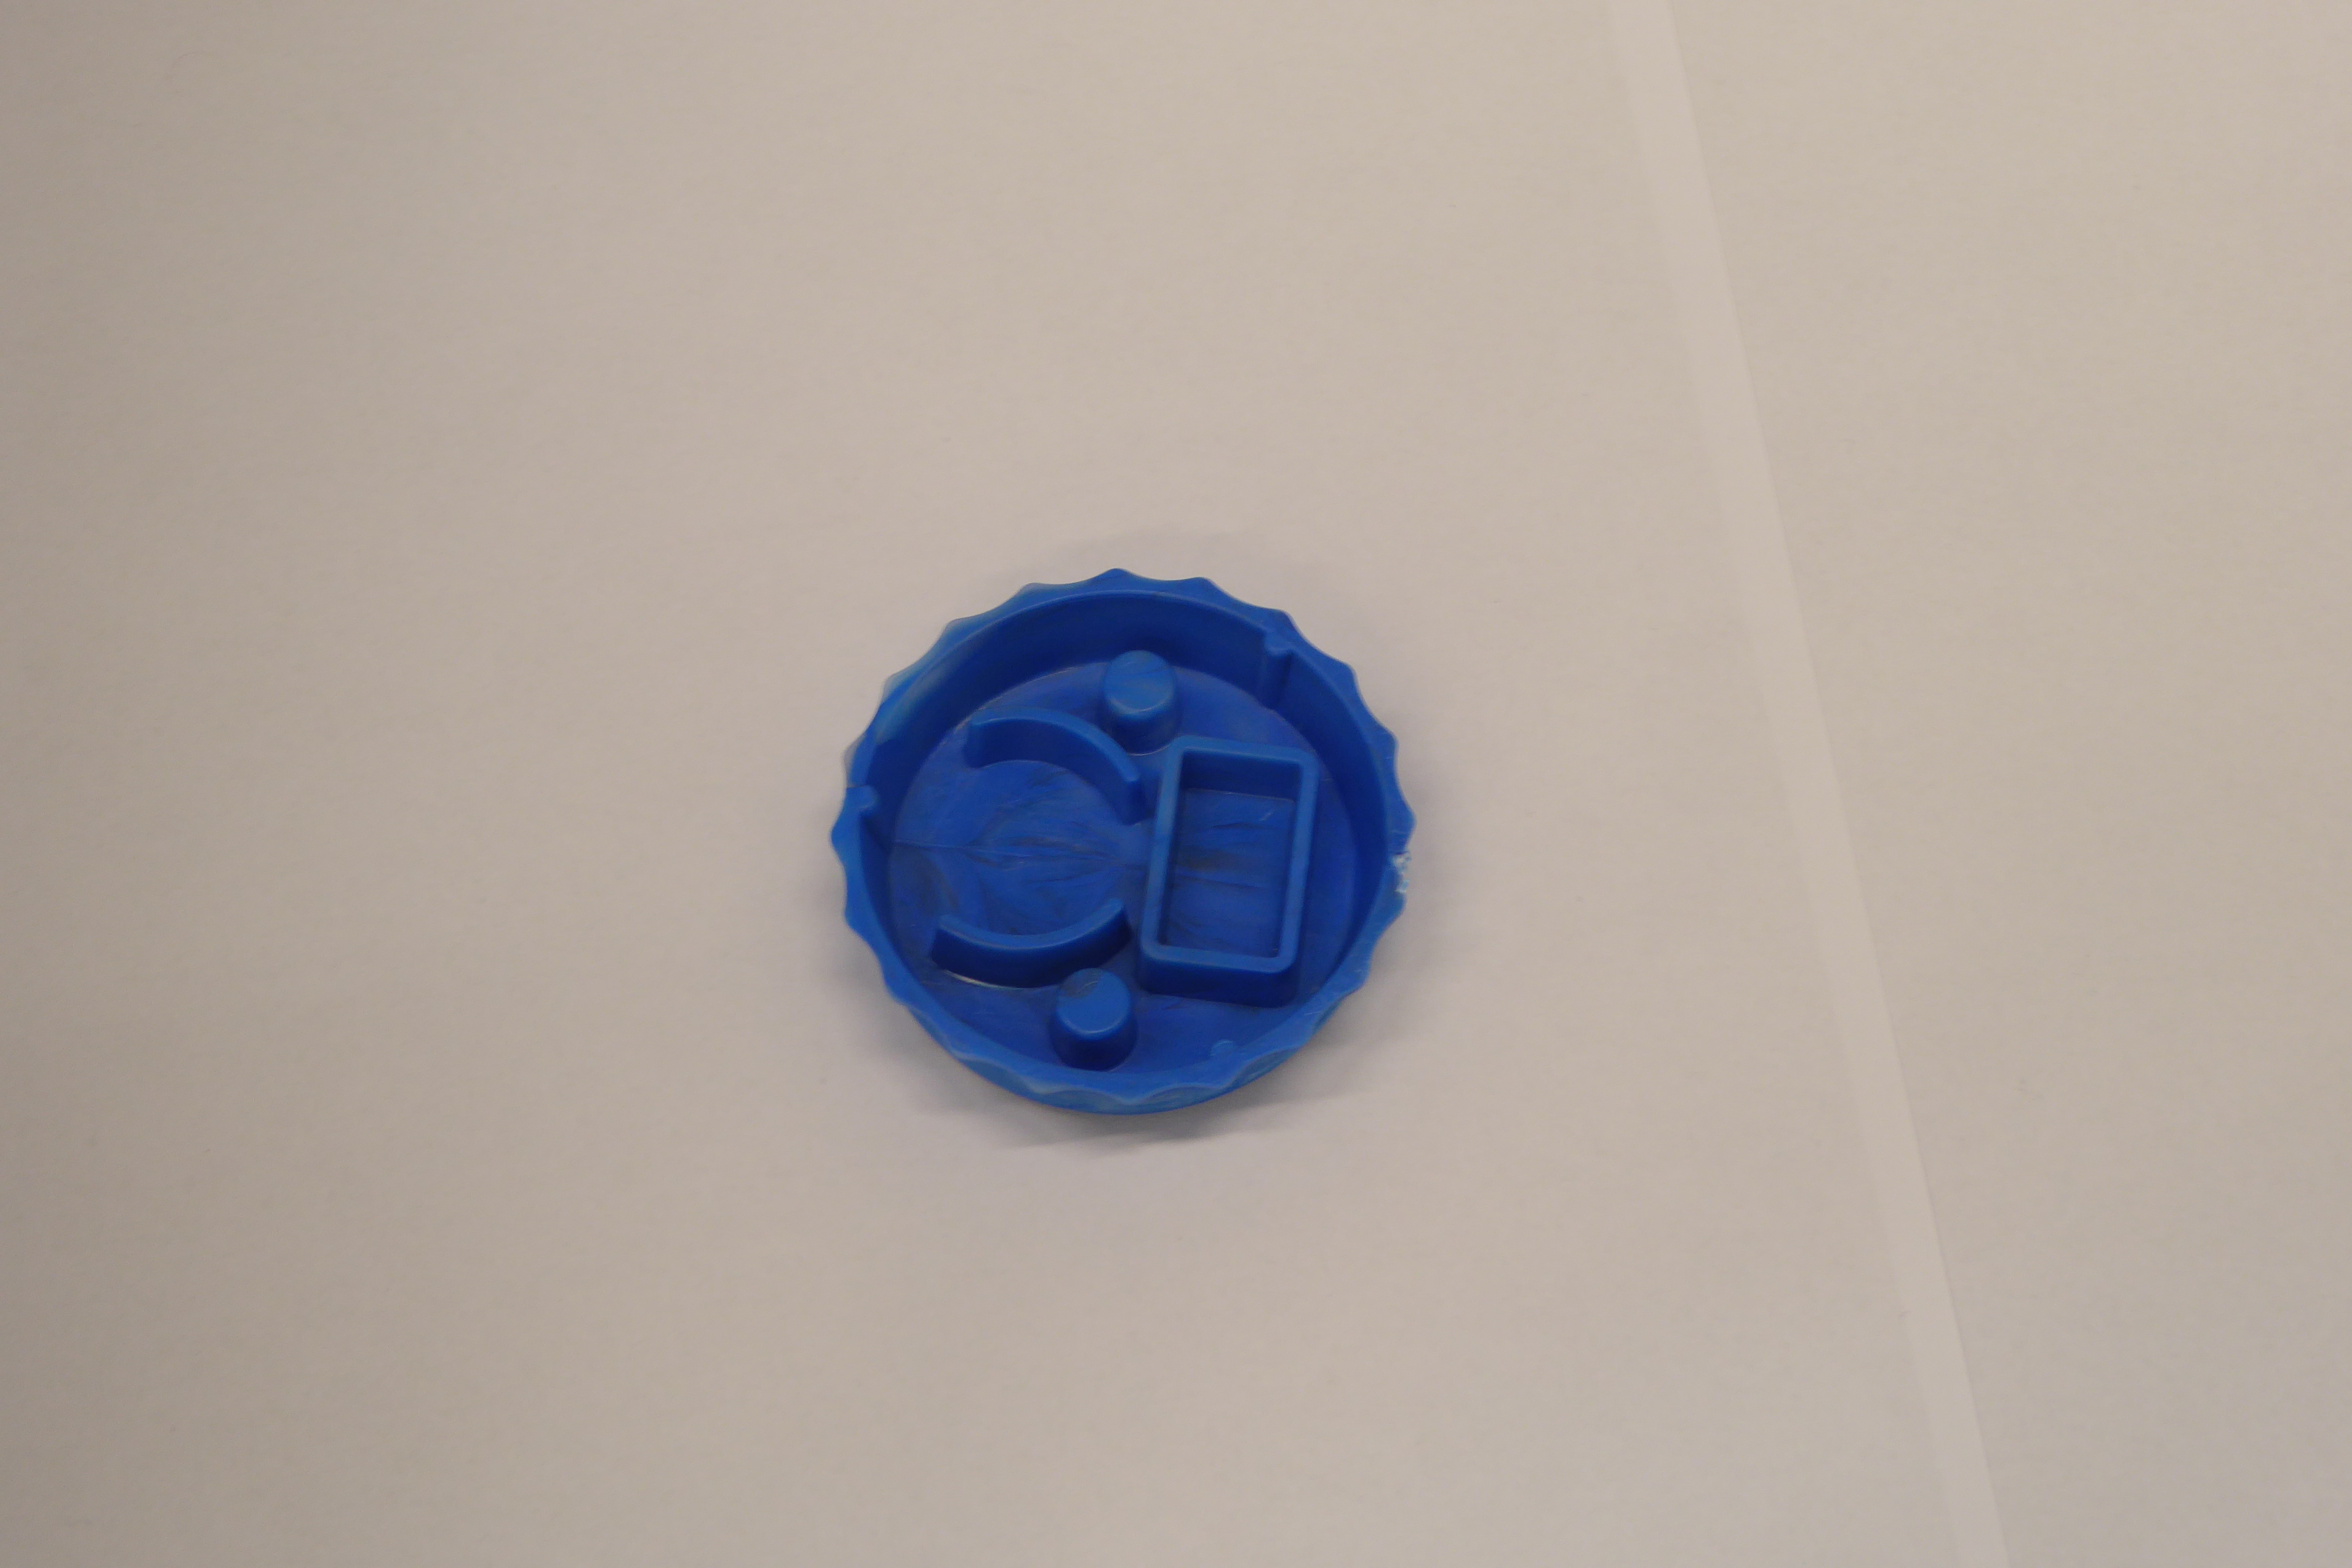
Label: Bottle Opener - Cover